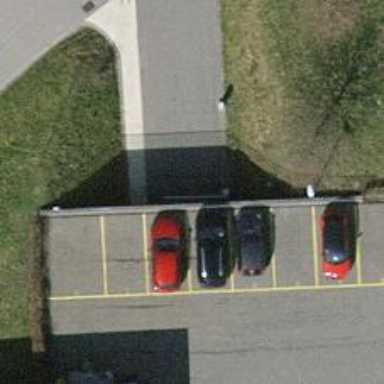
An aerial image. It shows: Parking entrance.